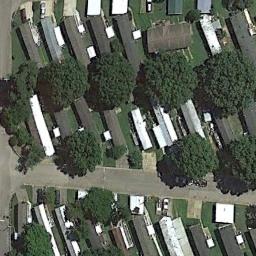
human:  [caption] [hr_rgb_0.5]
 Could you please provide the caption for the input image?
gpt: The mobile home park is on the grass next to some trees and road .

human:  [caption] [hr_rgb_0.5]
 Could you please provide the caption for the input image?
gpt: Behind the mobile homes park is a wood .

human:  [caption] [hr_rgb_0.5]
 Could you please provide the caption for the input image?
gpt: The mobile home park has some neatly arranged mobile homes on the grass and some trees are among these mobile homes .

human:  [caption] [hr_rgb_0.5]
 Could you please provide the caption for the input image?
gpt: There are a lot of trees in the mobile home park .

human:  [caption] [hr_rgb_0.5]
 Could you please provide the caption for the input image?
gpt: There are some white buildings and brown buildings in the mobile home park .